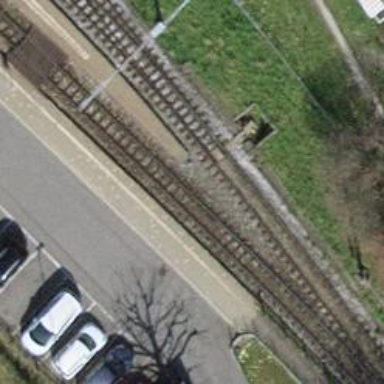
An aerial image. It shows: Narrow-gauge railway siding with 1 track. The railway line is electrified with contact line.